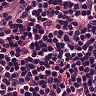
Metastatic tissue present: no